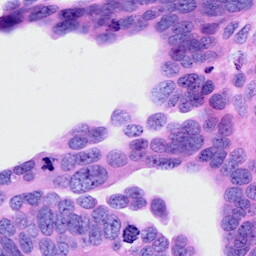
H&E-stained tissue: Ovarian